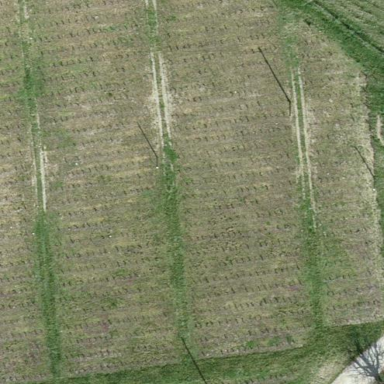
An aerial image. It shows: Vineyard growing grapes.